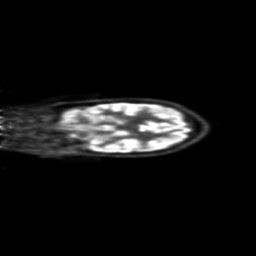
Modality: PET
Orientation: coronal
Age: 63
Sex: male
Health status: ill